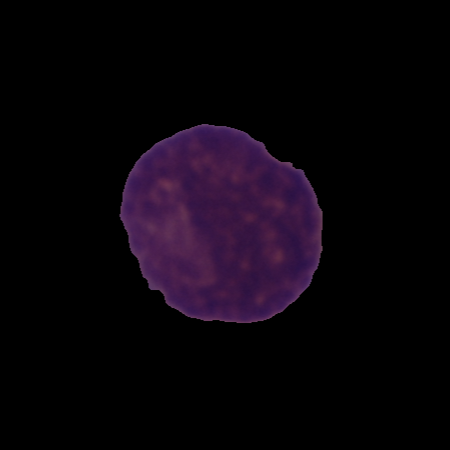
Label: cancer